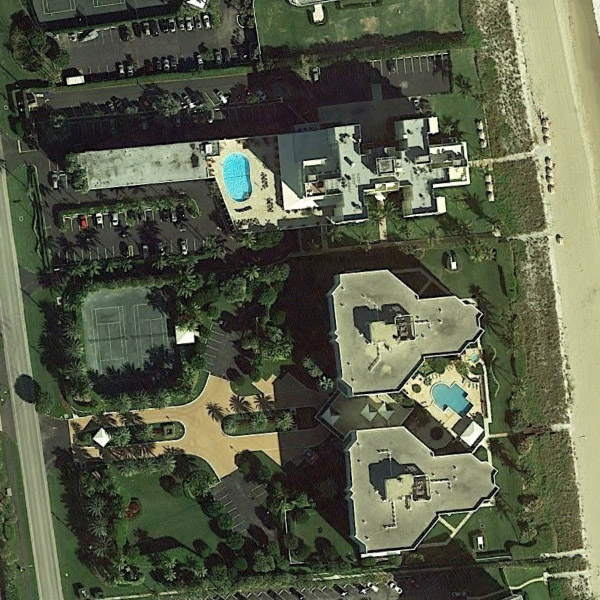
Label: Resort